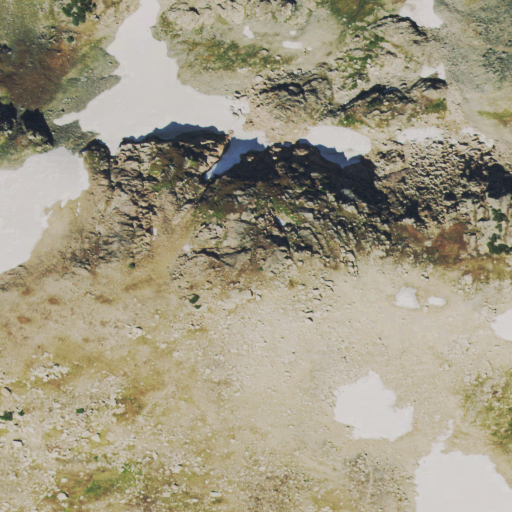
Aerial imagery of mountains in Colorado named Park Range containing snow, grassland, barren land, and shrub